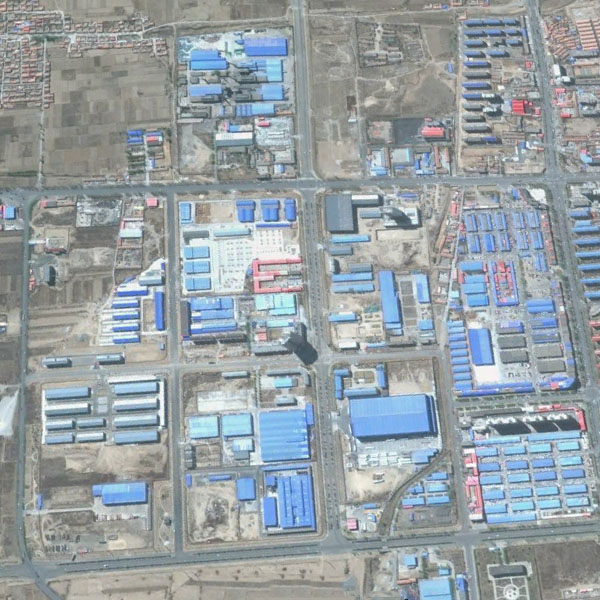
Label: Industrial